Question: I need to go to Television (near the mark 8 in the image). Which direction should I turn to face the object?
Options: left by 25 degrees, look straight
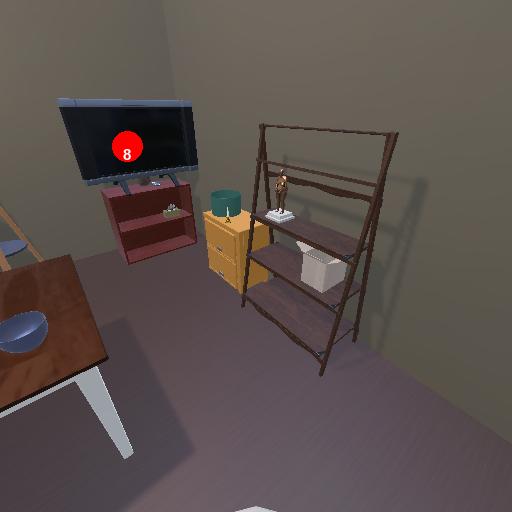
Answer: left by 25 degrees